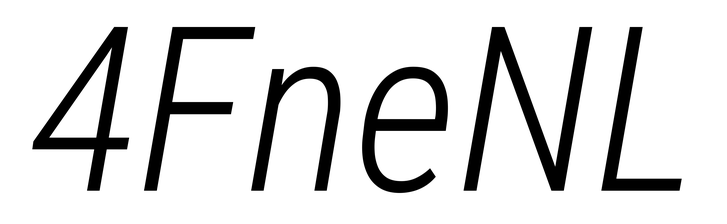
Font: Roboto-Italic_Condensed_Light_Italic